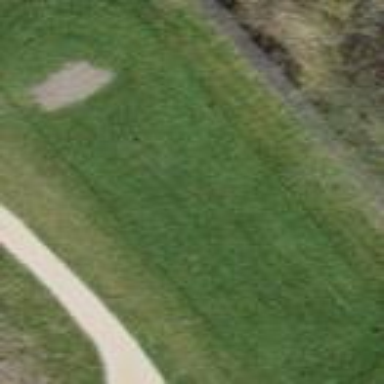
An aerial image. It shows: Golf tee on grassy land.